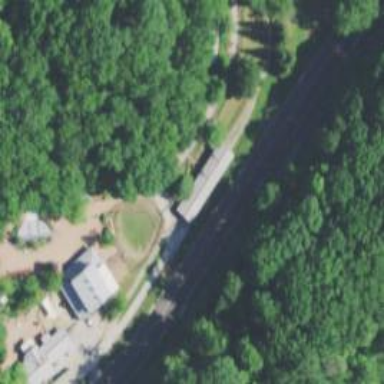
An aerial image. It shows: Miniature railway inside building passage tunnel.